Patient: sex F, age 31
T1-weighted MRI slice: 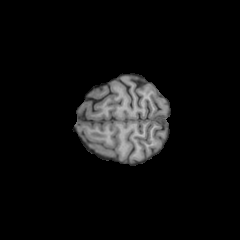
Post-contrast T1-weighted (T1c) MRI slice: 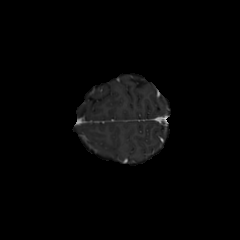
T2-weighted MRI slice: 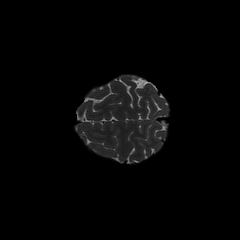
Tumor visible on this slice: no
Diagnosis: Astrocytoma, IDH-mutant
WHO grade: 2